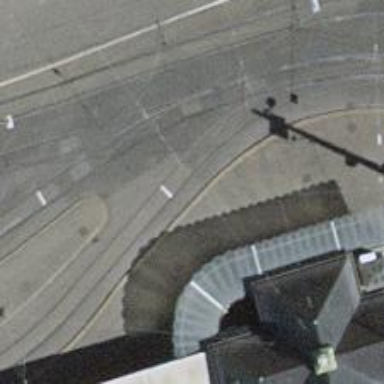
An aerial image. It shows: Tram stop with public transport stop position.